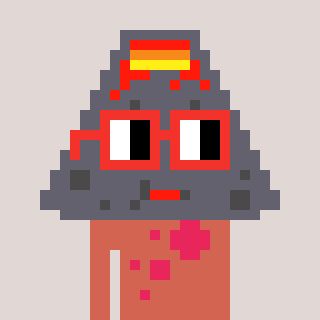
a pixel art character with square red glasses, a volcano-shaped head and a peachy-colored body on a warm background